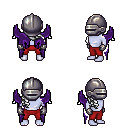
a pixel art fantasy rpg character, male body template, dark elf, purple skin, purple wings, red pants, white right-swept hairstyle, metal helm, metal gloves, four views (front, back, left, right), 2x2 character sprite sheet, small pixel art, hard edges, no anti-aliasing